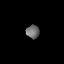
Tissue: lung
Cell type: Epithelial cells
Senescence score: 0.2308
Nuclear area (px): 174
Mean DAPI intensity: 109.069